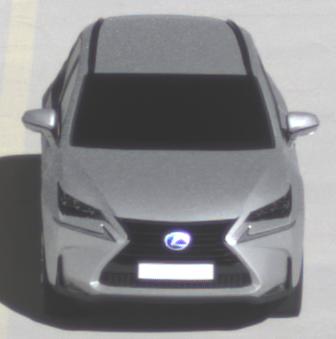
Make: Lexus
Model: NX 300h
Detailed model: NX (AZ1)
Model produced from: 2017/11
Model produced until: 2018/08
Doors: 5
Color: white
Road condition: dry road
Daytime: midday
Contrast: high contrast